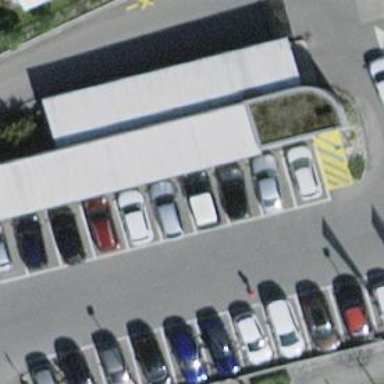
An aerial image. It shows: Charging station.